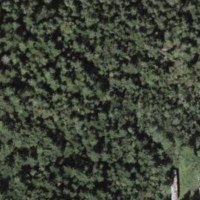
EUNIS habitat code: 43
Species observed at this site:
Sambucus racemosa